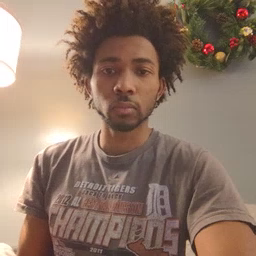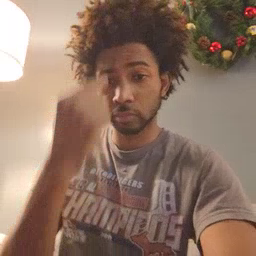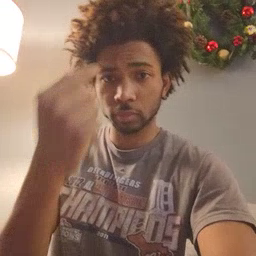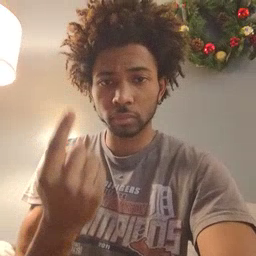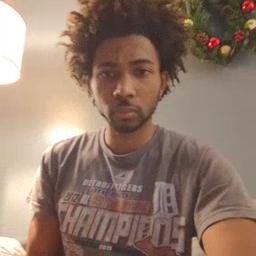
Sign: penny